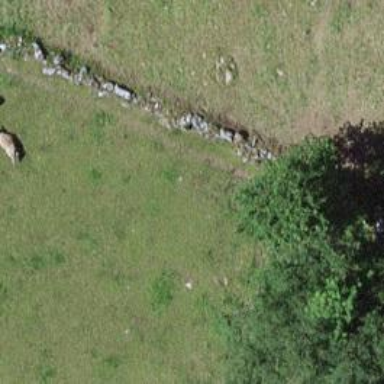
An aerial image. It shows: Wall made of dry stone.